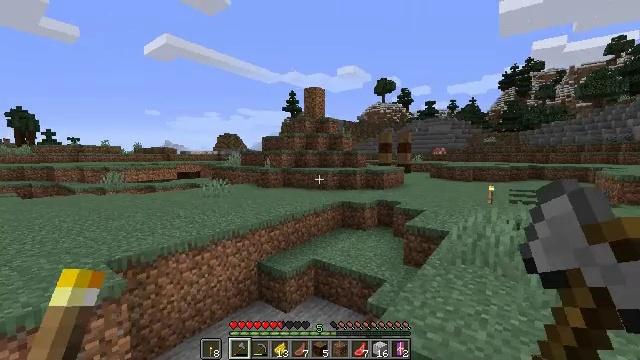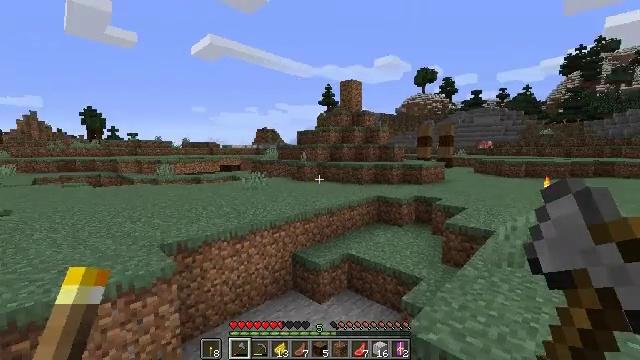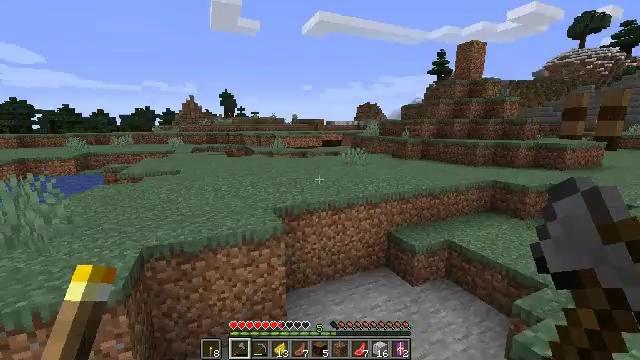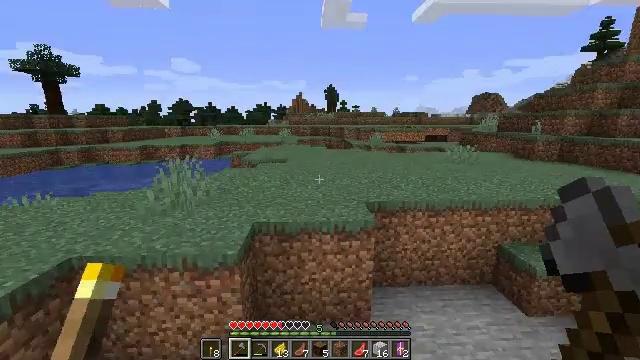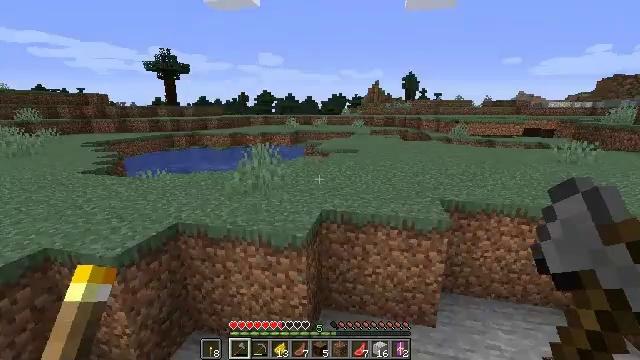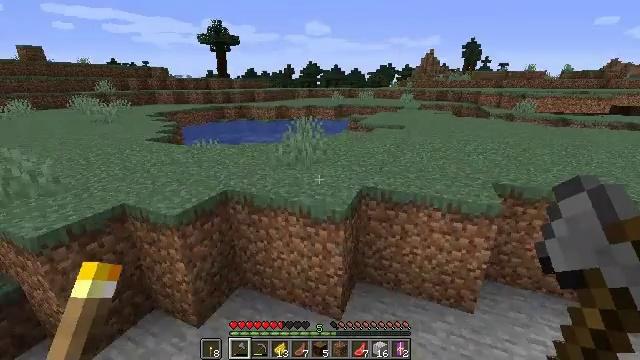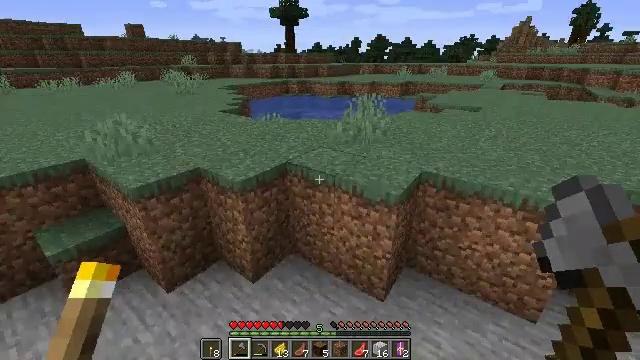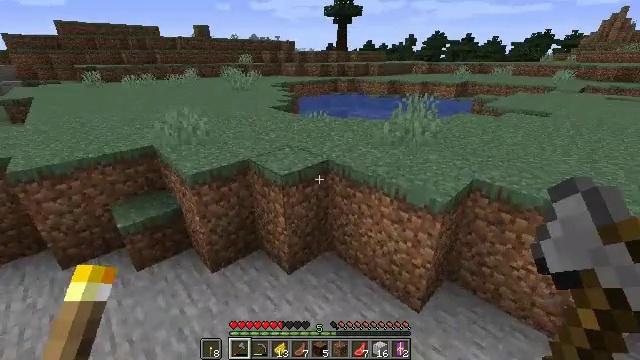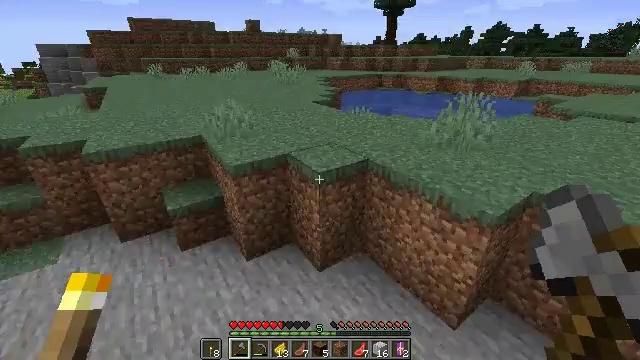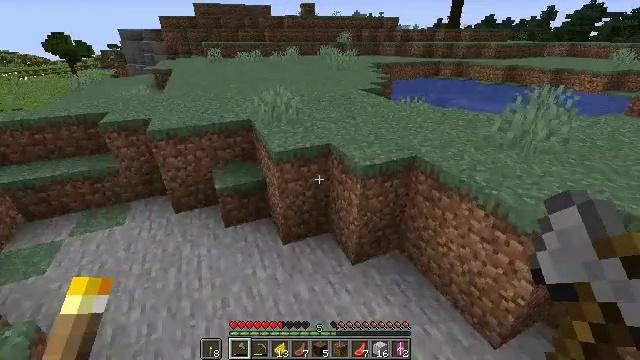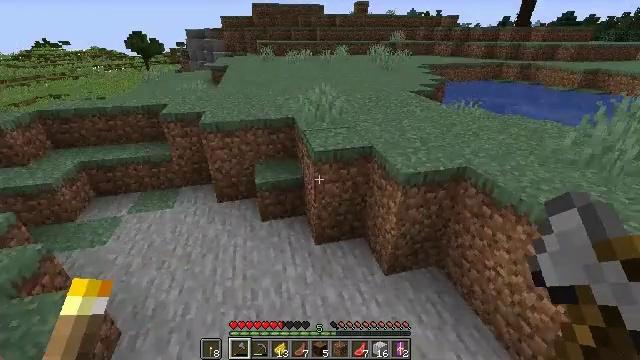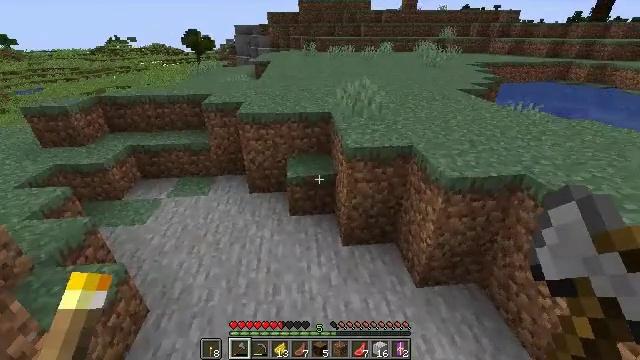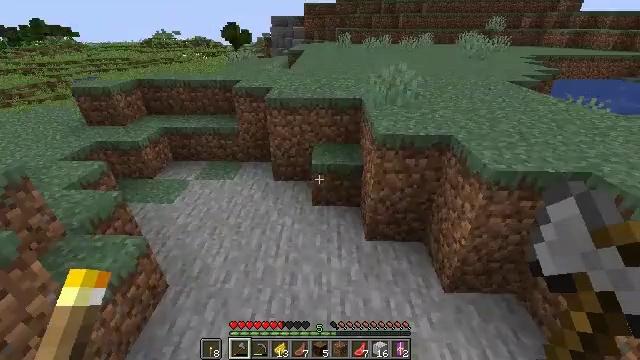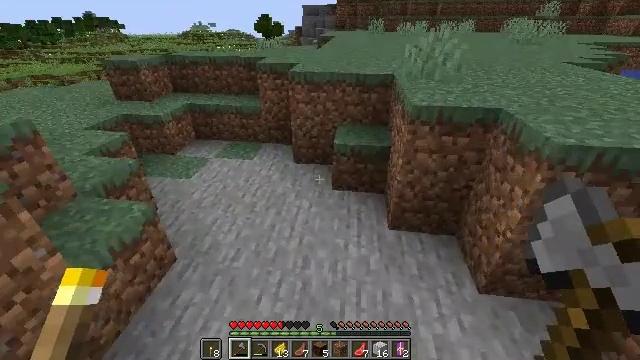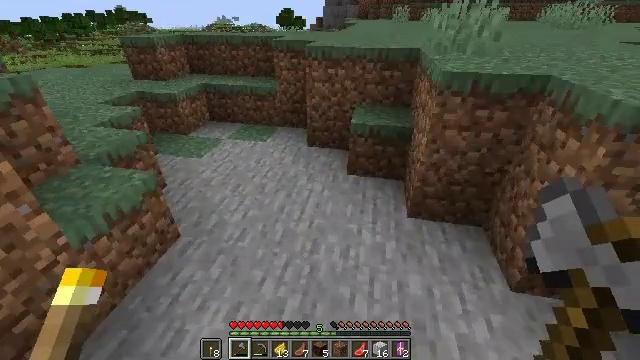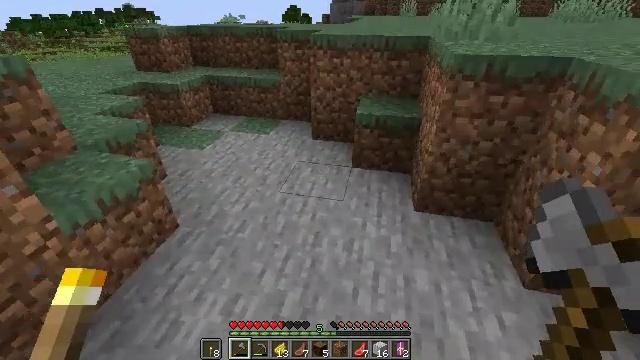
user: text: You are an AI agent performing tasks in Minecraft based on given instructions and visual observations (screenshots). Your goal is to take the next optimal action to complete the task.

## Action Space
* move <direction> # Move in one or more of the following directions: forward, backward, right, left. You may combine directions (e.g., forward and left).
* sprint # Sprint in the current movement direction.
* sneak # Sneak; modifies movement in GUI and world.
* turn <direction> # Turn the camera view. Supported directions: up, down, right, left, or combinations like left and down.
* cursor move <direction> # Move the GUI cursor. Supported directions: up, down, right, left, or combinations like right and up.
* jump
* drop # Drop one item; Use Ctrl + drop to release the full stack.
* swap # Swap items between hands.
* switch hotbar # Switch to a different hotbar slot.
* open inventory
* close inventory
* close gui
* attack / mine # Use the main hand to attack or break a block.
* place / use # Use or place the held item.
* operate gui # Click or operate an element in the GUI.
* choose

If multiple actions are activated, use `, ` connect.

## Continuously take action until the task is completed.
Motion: motion action
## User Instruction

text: Make the polished andesite on a crafting table.
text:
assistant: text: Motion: turn left and down
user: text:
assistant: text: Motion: turn left and down
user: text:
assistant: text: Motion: turn left and down
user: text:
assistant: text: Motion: turn left and down
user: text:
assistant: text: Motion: turn left and down
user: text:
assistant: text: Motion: turn left and down
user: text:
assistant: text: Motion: turn left
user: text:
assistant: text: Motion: move forward, turn left and down
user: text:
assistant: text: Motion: move forward, turn left and down
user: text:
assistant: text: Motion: move forward, turn left
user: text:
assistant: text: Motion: move forward, turn left
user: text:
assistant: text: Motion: move forward, turn left and down
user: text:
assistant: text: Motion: move forward, turn left and down
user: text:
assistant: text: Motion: move forward, turn left
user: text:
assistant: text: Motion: move forward, turn left
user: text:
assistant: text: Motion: move forward, turn left
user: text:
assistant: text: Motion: move forward, turn left and up
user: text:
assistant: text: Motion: move forward, turn left and up
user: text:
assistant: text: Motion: move forward, turn left and up
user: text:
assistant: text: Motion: move forward, turn right and up
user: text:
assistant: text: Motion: move forward
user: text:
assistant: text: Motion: move forward
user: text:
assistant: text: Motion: move forward
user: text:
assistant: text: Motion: move forward
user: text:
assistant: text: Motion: move forward
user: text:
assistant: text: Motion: move forward, turn right and down
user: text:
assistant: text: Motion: move forward
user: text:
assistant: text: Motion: move forward
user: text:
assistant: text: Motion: move forward, turn left
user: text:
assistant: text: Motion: move forward, turn left and up